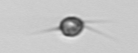
Label: Acanthoica_quattrospina